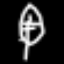
Label: leaf